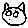
Label: cat